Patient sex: M
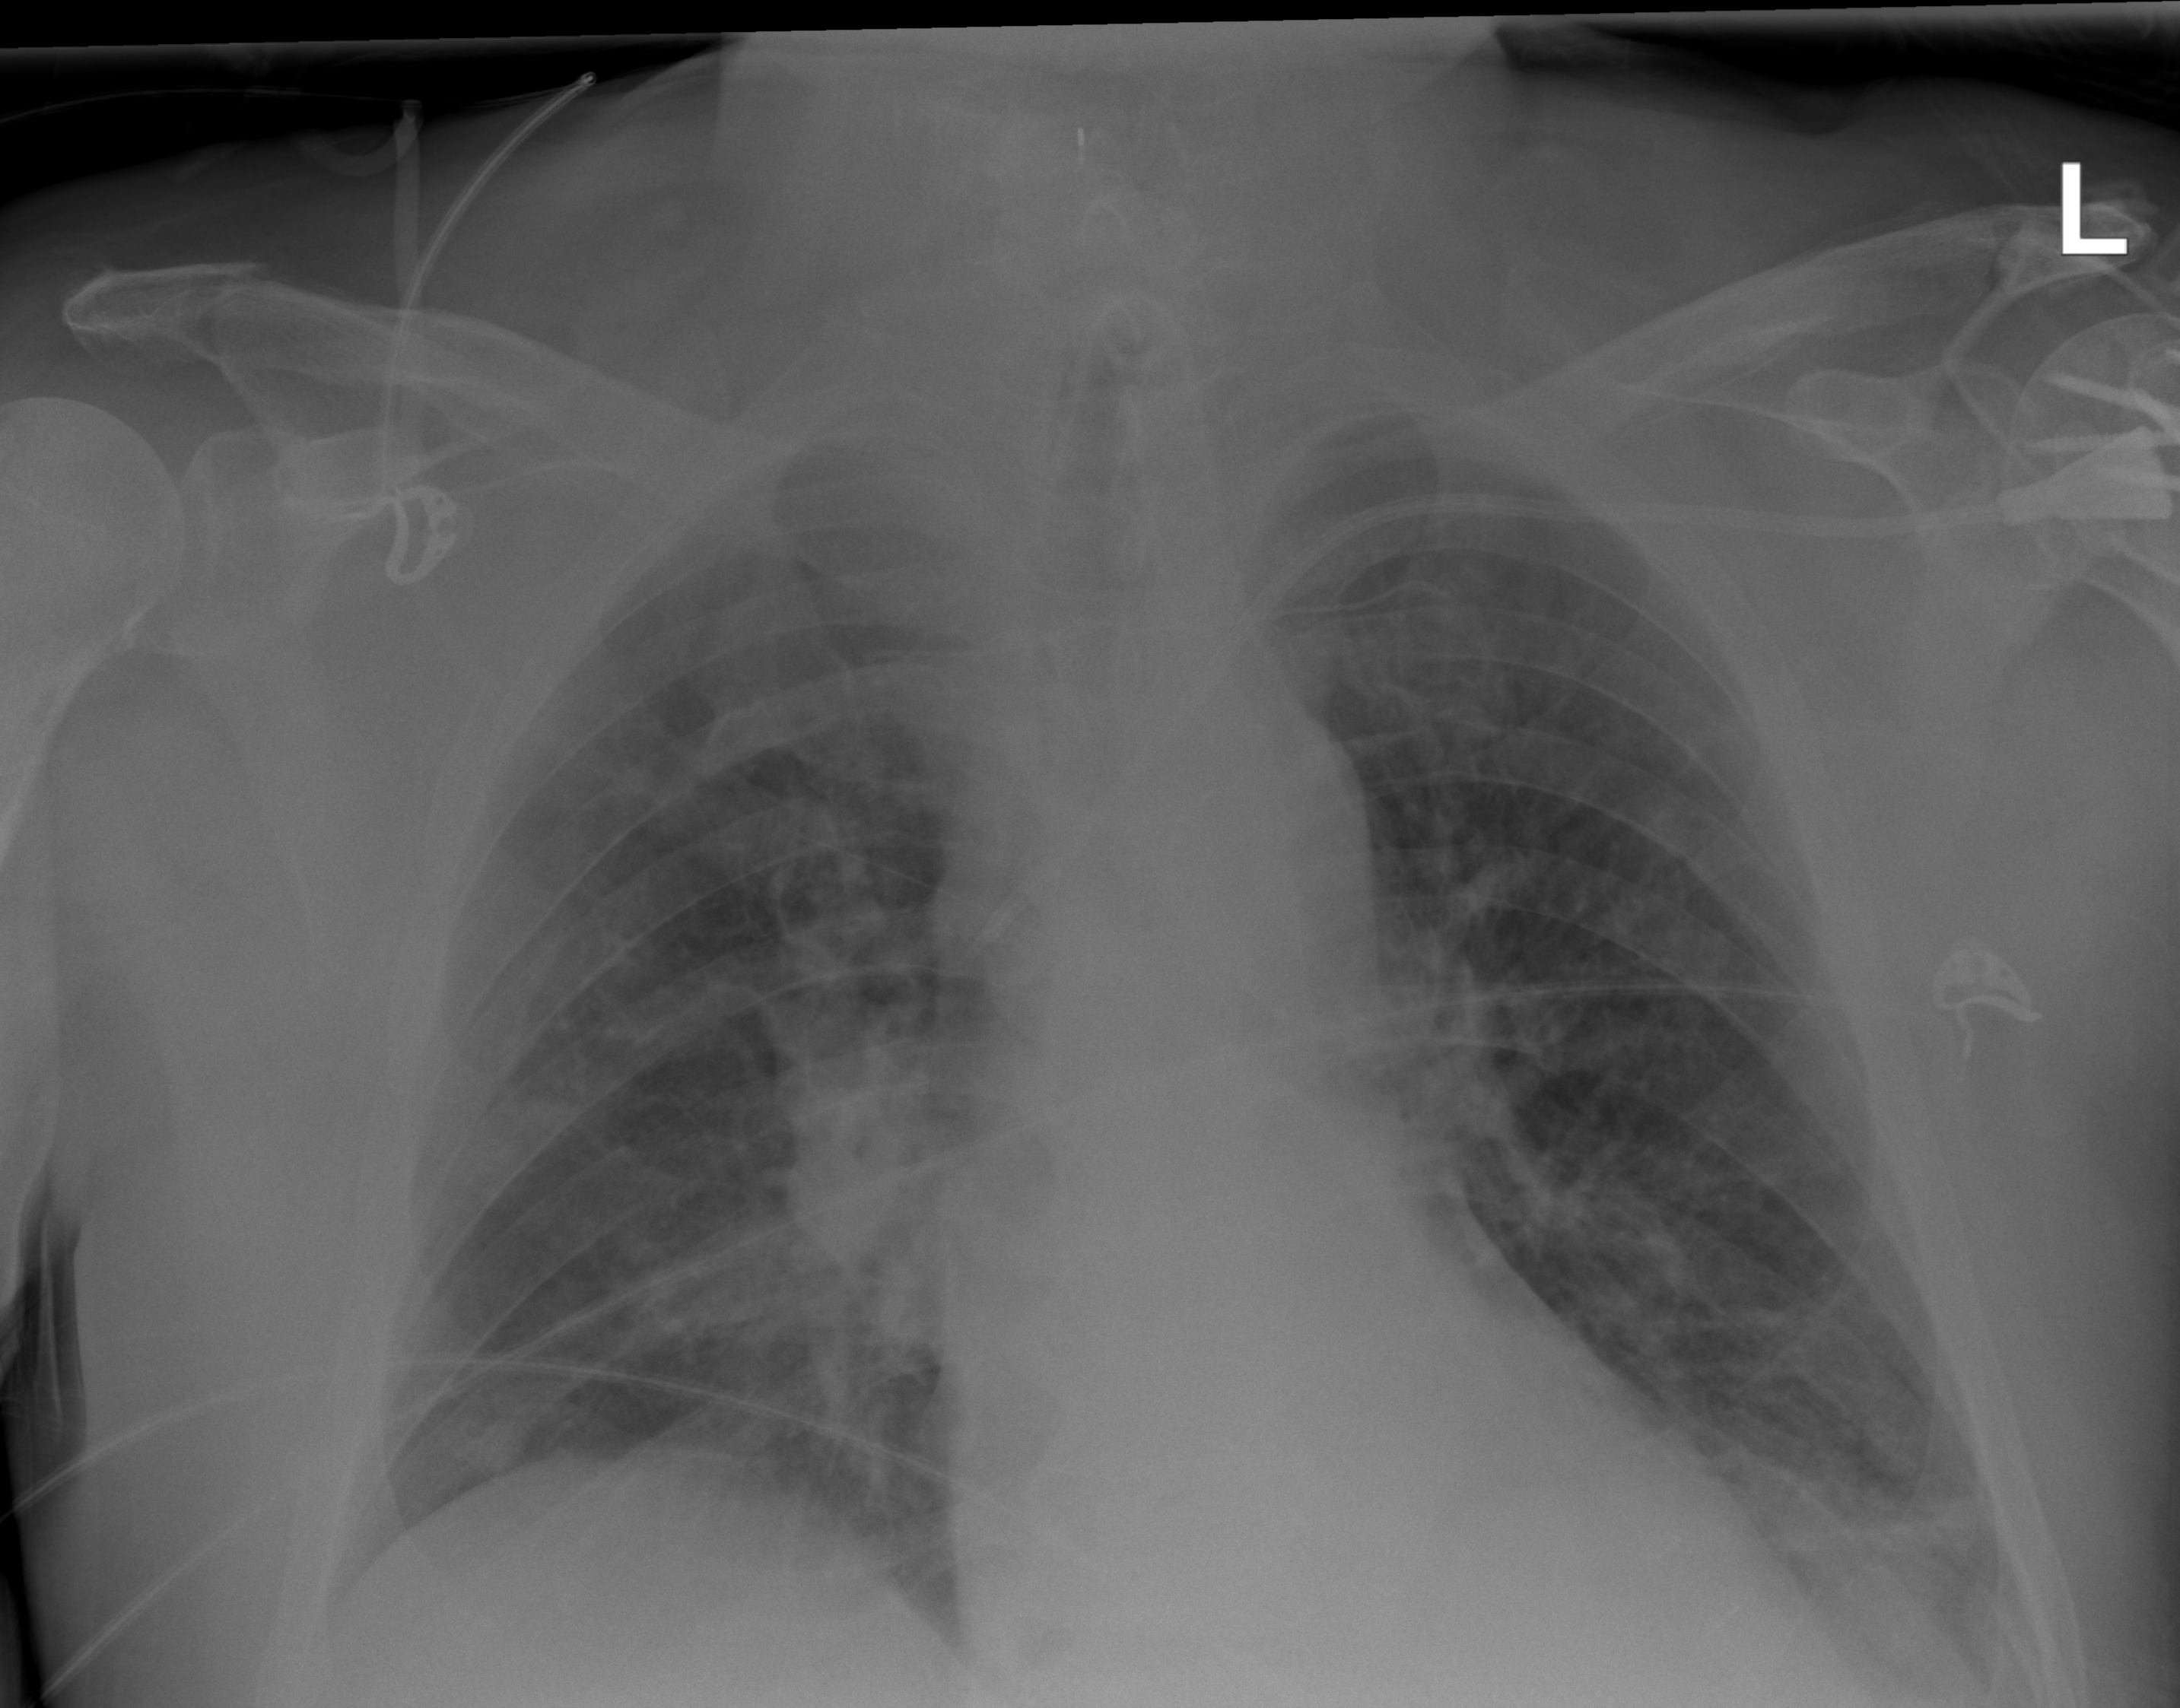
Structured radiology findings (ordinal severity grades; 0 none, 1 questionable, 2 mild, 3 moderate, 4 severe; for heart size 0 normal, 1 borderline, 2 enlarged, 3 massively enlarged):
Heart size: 1
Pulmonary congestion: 2
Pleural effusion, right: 2
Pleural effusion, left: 2
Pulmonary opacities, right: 1
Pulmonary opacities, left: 1
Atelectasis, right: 2
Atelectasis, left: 2